Field crop: maize
Growth stage: 2
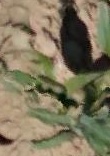
Species: maize